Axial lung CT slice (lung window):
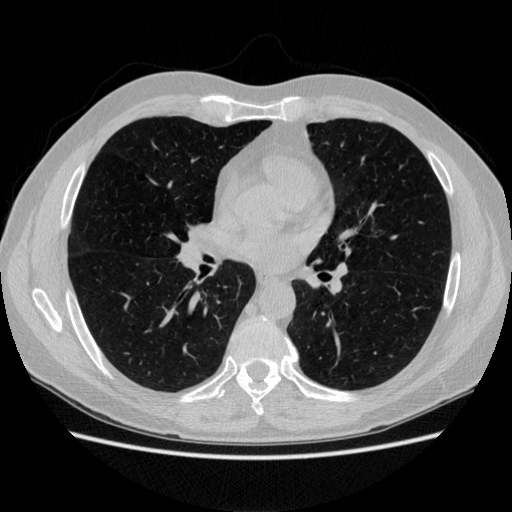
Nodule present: no